Question: I am doing a function to compare if two vectors of strings are permutations of each other. I am trying the next code that should be working but for some reason the sort function from the algorithm library from C++ doesn't work.
'''
bool esPermutacion(vector <string> s1, vector <string> s2){
if (s1.size() == s2.size()){
sort(s1.begin(), s1.end());
sort(s2.begin(), s2.end());
return s1 == s2;
}
return false;
}
int main(){
vector <string> s1;
string s = "";
vector <string> s2;
cin >> s;
s1.push_back(s);
cin >> s;
s2.push_back(s);
cout << esPermutacion(s1, s2) << endl;
return 0;
}
'''

Any help would be appreciated.
EDIT:
If i try this:
'''
bool esPermutacion(vector <string> s1, vector <string> s2){
if (s1.size() == s2.size()){
sort(s1.begin(), s1.end());
sort(s2.begin(), s2.end());
for (int i = 0; i < s1.size(); i++){
cout << s1[i];
}
cout << endl;
for (int i = 0; i < s2.size(); i++){
cout << s2[i];
}
cout << endl;
return s1 == s2;
}
return false;
}
'''
I can see that the sort function is not working
Answer:
'''
bool esPermutacion(string s1,string s2){
if (s1.size() == s2.size()){
sort(s1.begin(), s1.end());
sort(s2.begin(), s2.end());
return s1 == s2;
}
return false;
}
int main(){
string s1 = "";
string s2 = "";
cin >> s1;
cin >> s2;
cout << esPermutacion(s1, s2) << endl;
return 0;
}
'''
This is working now. thank you all!
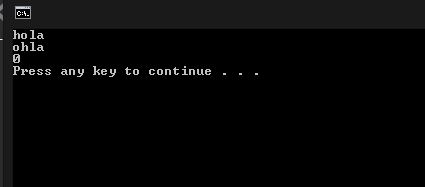
Answer: > I am doing a function to compare if two vectors of strings are permutations of each other
You are indeed doing this, and it works correctly.
But your example input makes it obvious that you actually want something else: you actually want to compare , not two .
Here's the issue: not in the code but in the specification.